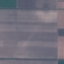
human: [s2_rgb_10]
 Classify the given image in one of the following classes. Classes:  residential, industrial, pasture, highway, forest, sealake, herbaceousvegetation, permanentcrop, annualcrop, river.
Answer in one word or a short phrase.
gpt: AnnualCrop